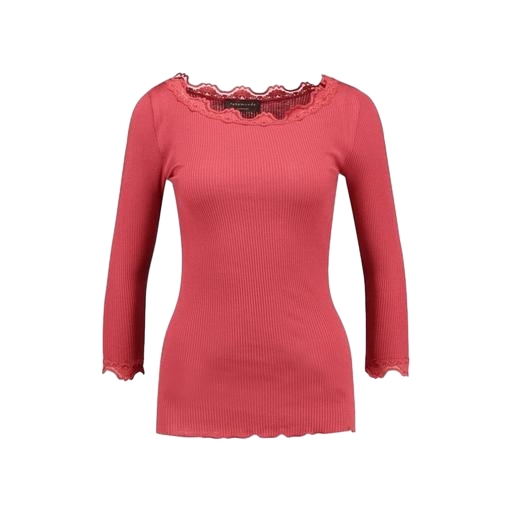
red three-quarter-sleeve scoop-neck t-shirt only macy, red boat-neck lace, long-sleeve top, white background